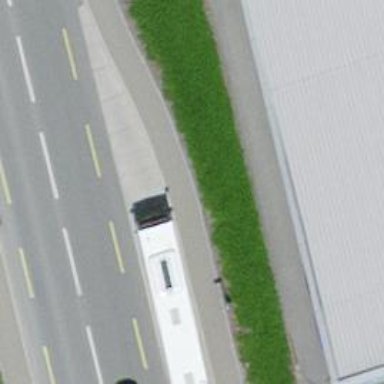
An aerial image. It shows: Asphalt platform for public transport.